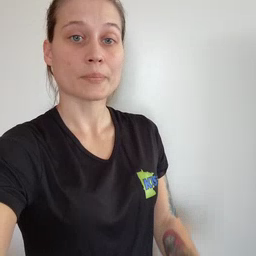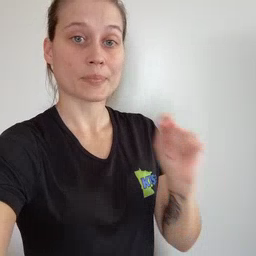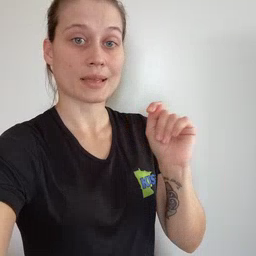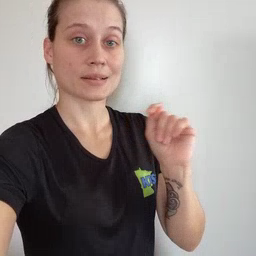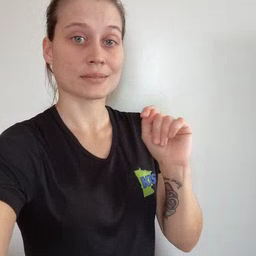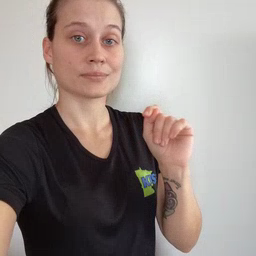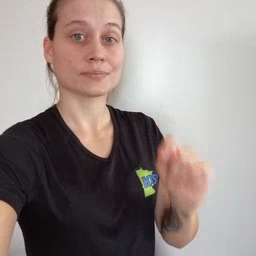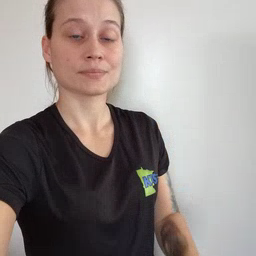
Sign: potty